Question: I've already <URL> and have gotten so far...
By entering the commands on mongoDB shell or node, <URL>:

Now the problem is that I actually have users in this DB because I'm testing this on an application on port 3000 localhost. When I try to register the same user a second time, an error shows up, saying that this entry is duplicate.
TL;DR: Mongo says DB is empty when it's not
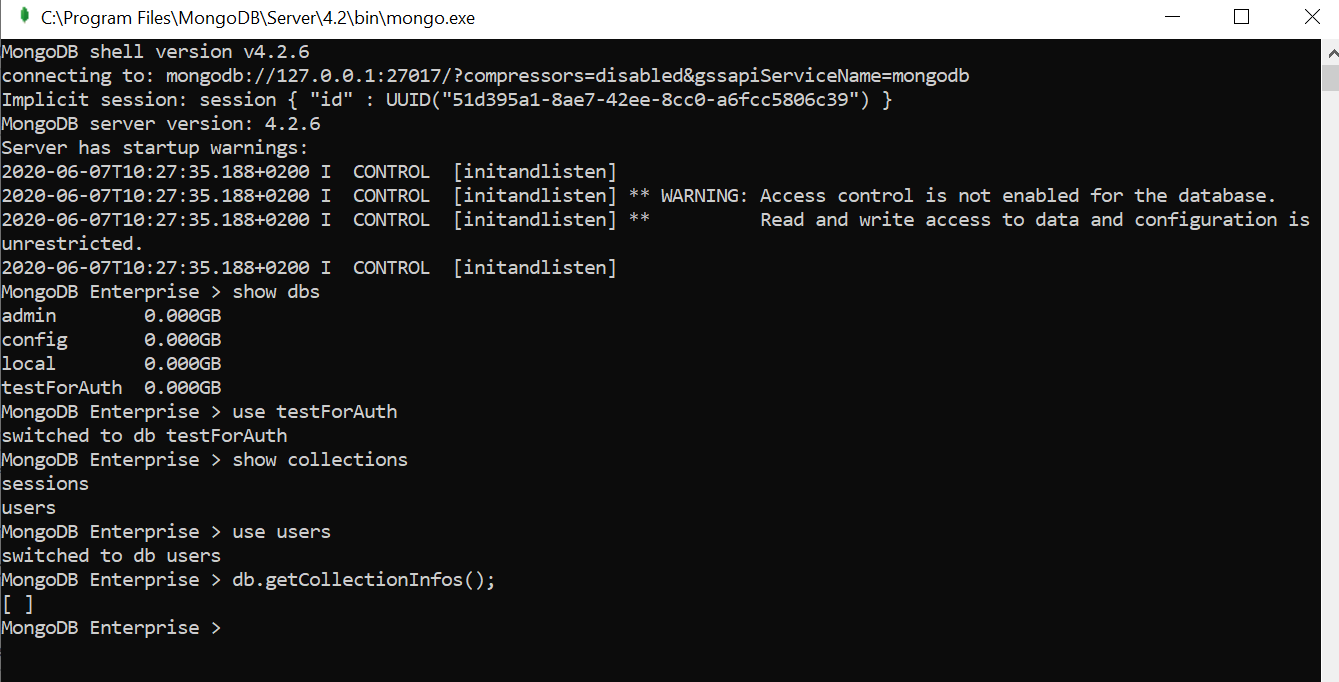
Answer: When you're in the database 'testForAuth', use the command 'db.users.find()' and it should print out all the users.